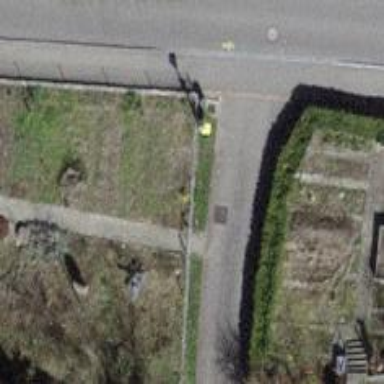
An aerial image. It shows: Post box.